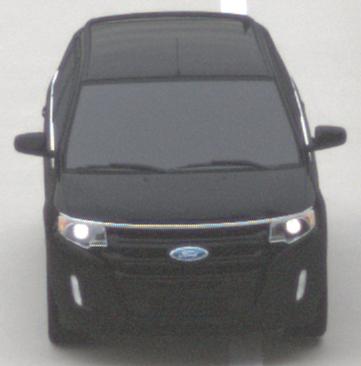
Make: Ford
Model: Edge
Detailed model: Gen. 1 Facelift
Model produced from: 2010
Model produced until: 2015
Doors: 5
Color: black
Road condition: dry road
Daytime: morning or afternoon
Contrast: low contrast